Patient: sex F, age 71
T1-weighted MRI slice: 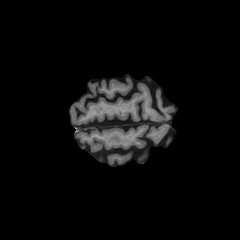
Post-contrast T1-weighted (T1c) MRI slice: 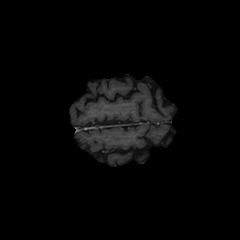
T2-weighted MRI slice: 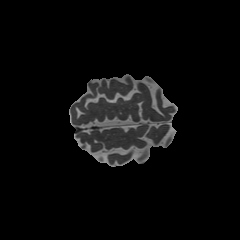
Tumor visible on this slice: no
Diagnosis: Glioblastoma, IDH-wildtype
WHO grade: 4